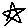
Label: star